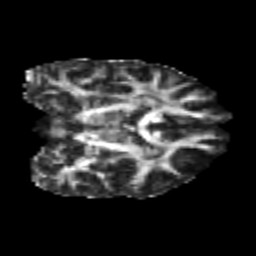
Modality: FA
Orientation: coronal
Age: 24
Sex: male
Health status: healthy
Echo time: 0.074 s